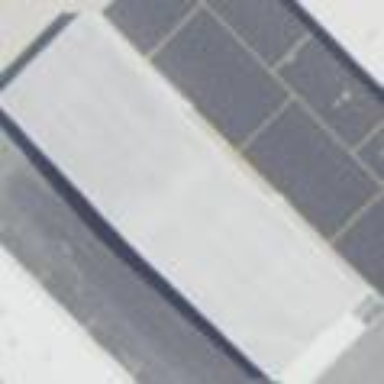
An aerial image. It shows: Hangar building at airport.